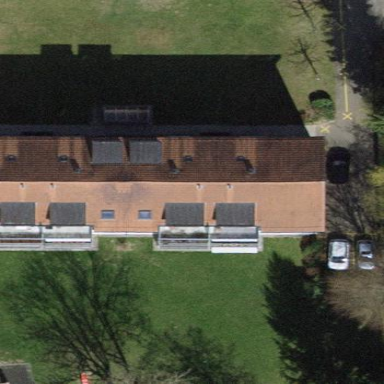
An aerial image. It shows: Building with tiled roof.